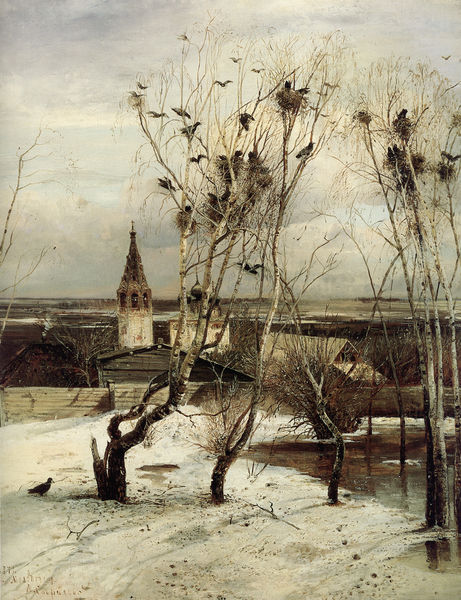
Titel: Die Krähen sind gekommen
Künstler: Alexej Konratjewitsch Sawrassow
Institution: Moskau, Staatliche Tretjakow Galerie
Schlagwörter: blätter, himmel, wasser, wolken, bäume, fluss, kirchturm, landschaft, äste, grau, weiss, dach, haus, schnee, birke, birken, ebene, vögel, kirche, nester, turm, küste, spuren, dorf, winter, nest, krähen, raben, vogelnester, doref